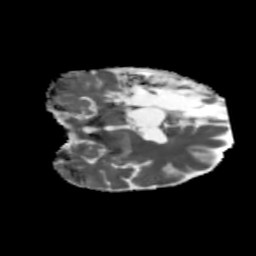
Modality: MD
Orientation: coronal
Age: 49
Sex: male
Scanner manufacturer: siemens
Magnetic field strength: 3 T
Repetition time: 5.47 s
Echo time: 0.0854 s